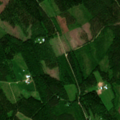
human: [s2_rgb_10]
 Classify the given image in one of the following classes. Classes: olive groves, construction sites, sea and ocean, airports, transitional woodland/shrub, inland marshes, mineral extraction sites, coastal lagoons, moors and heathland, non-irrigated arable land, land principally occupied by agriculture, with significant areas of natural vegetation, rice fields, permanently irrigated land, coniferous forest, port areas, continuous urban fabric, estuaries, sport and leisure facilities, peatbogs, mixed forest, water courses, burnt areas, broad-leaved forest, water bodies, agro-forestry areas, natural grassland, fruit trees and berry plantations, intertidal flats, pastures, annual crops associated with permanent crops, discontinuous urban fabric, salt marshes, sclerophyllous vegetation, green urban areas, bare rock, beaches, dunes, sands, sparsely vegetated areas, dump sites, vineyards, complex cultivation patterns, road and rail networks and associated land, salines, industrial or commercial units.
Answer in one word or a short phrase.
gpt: land principally occupied by agriculture, with significant areas of natural vegetation, broad-leaved forest, coniferous forest, mixed forest